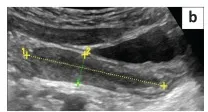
(a-b) Pelvic ultrasound in the sagittal plane depicting an enlarged uterus for a 4-year-old girl with a trilaminar endometrium similar to the post-pubertal uterus.
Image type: radiology (ultrasound)